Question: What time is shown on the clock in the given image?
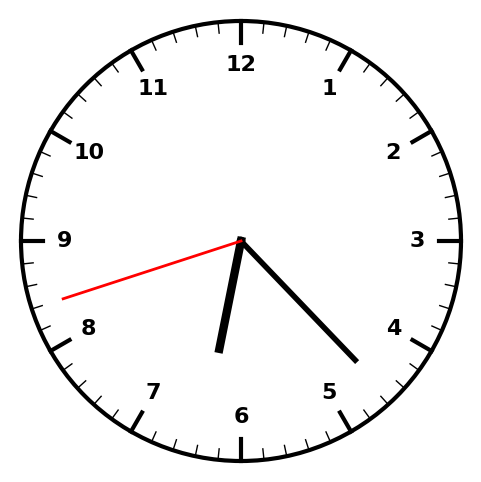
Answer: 06:22:42